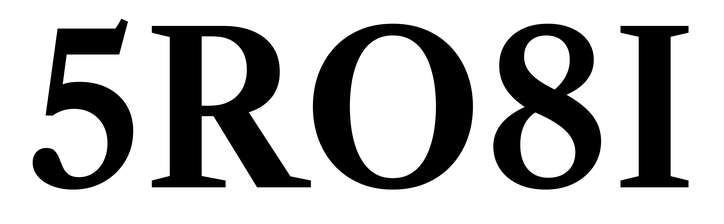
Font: LibreCaslonText_SemiBold